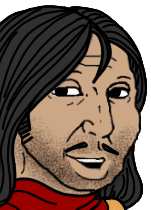
Label: 5_Groomer